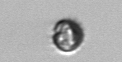
Label: Dinophyceae